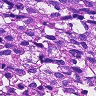
Metastatic tissue present: yes